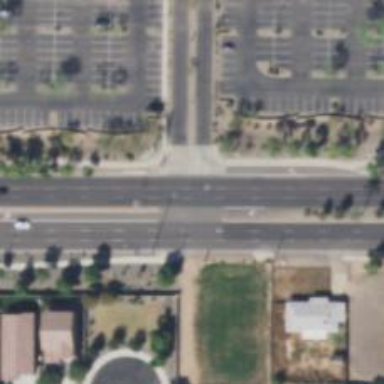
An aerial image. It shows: Secondary road with asphalt surface.